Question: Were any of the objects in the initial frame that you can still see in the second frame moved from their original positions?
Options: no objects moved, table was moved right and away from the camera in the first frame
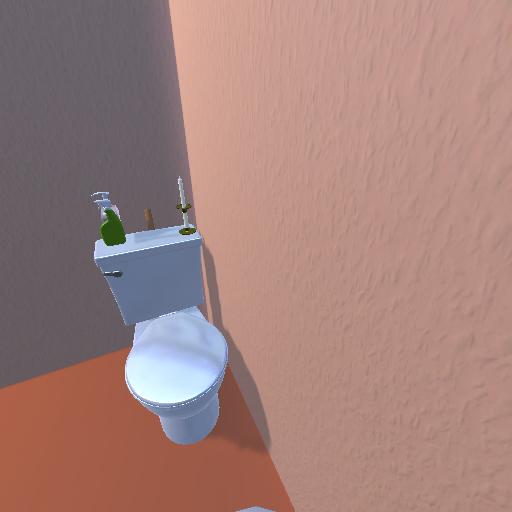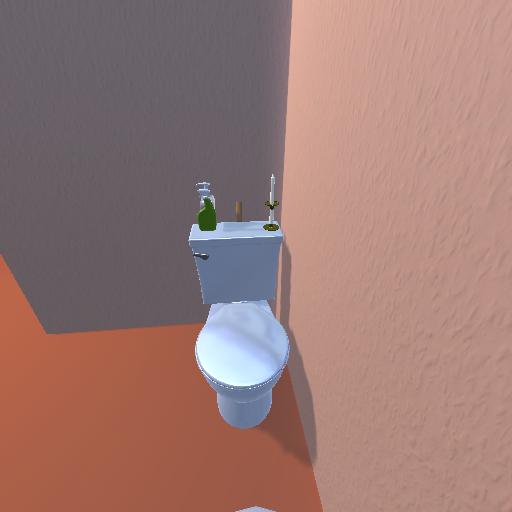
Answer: no objects moved